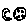
Label: moon